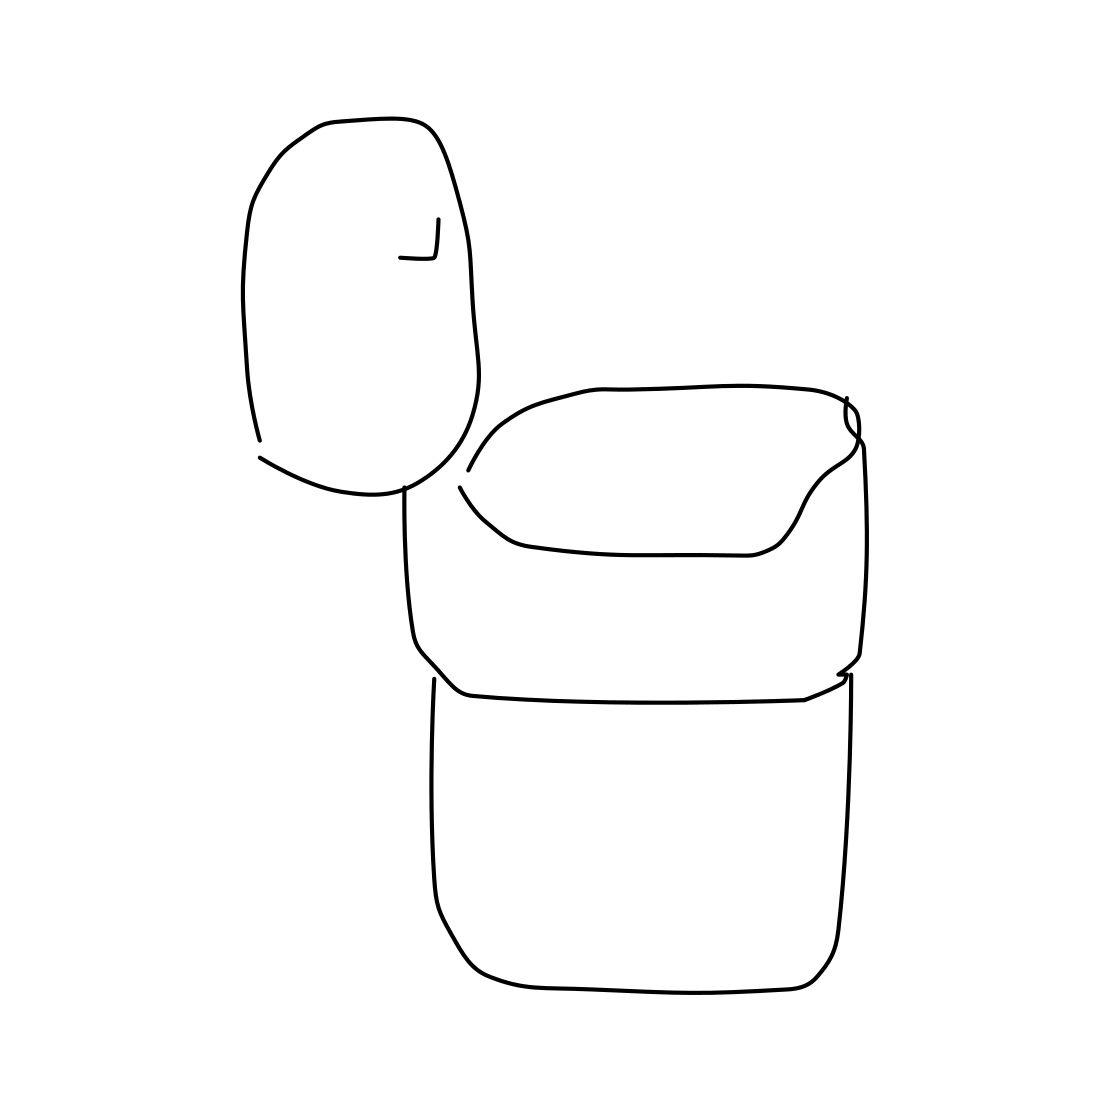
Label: toilet